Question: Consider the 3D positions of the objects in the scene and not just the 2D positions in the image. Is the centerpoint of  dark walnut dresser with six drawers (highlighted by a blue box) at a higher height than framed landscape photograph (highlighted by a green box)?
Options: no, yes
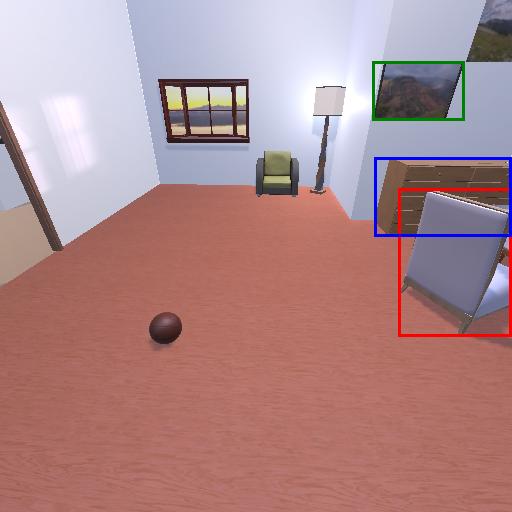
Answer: no